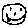
Label: smiley face